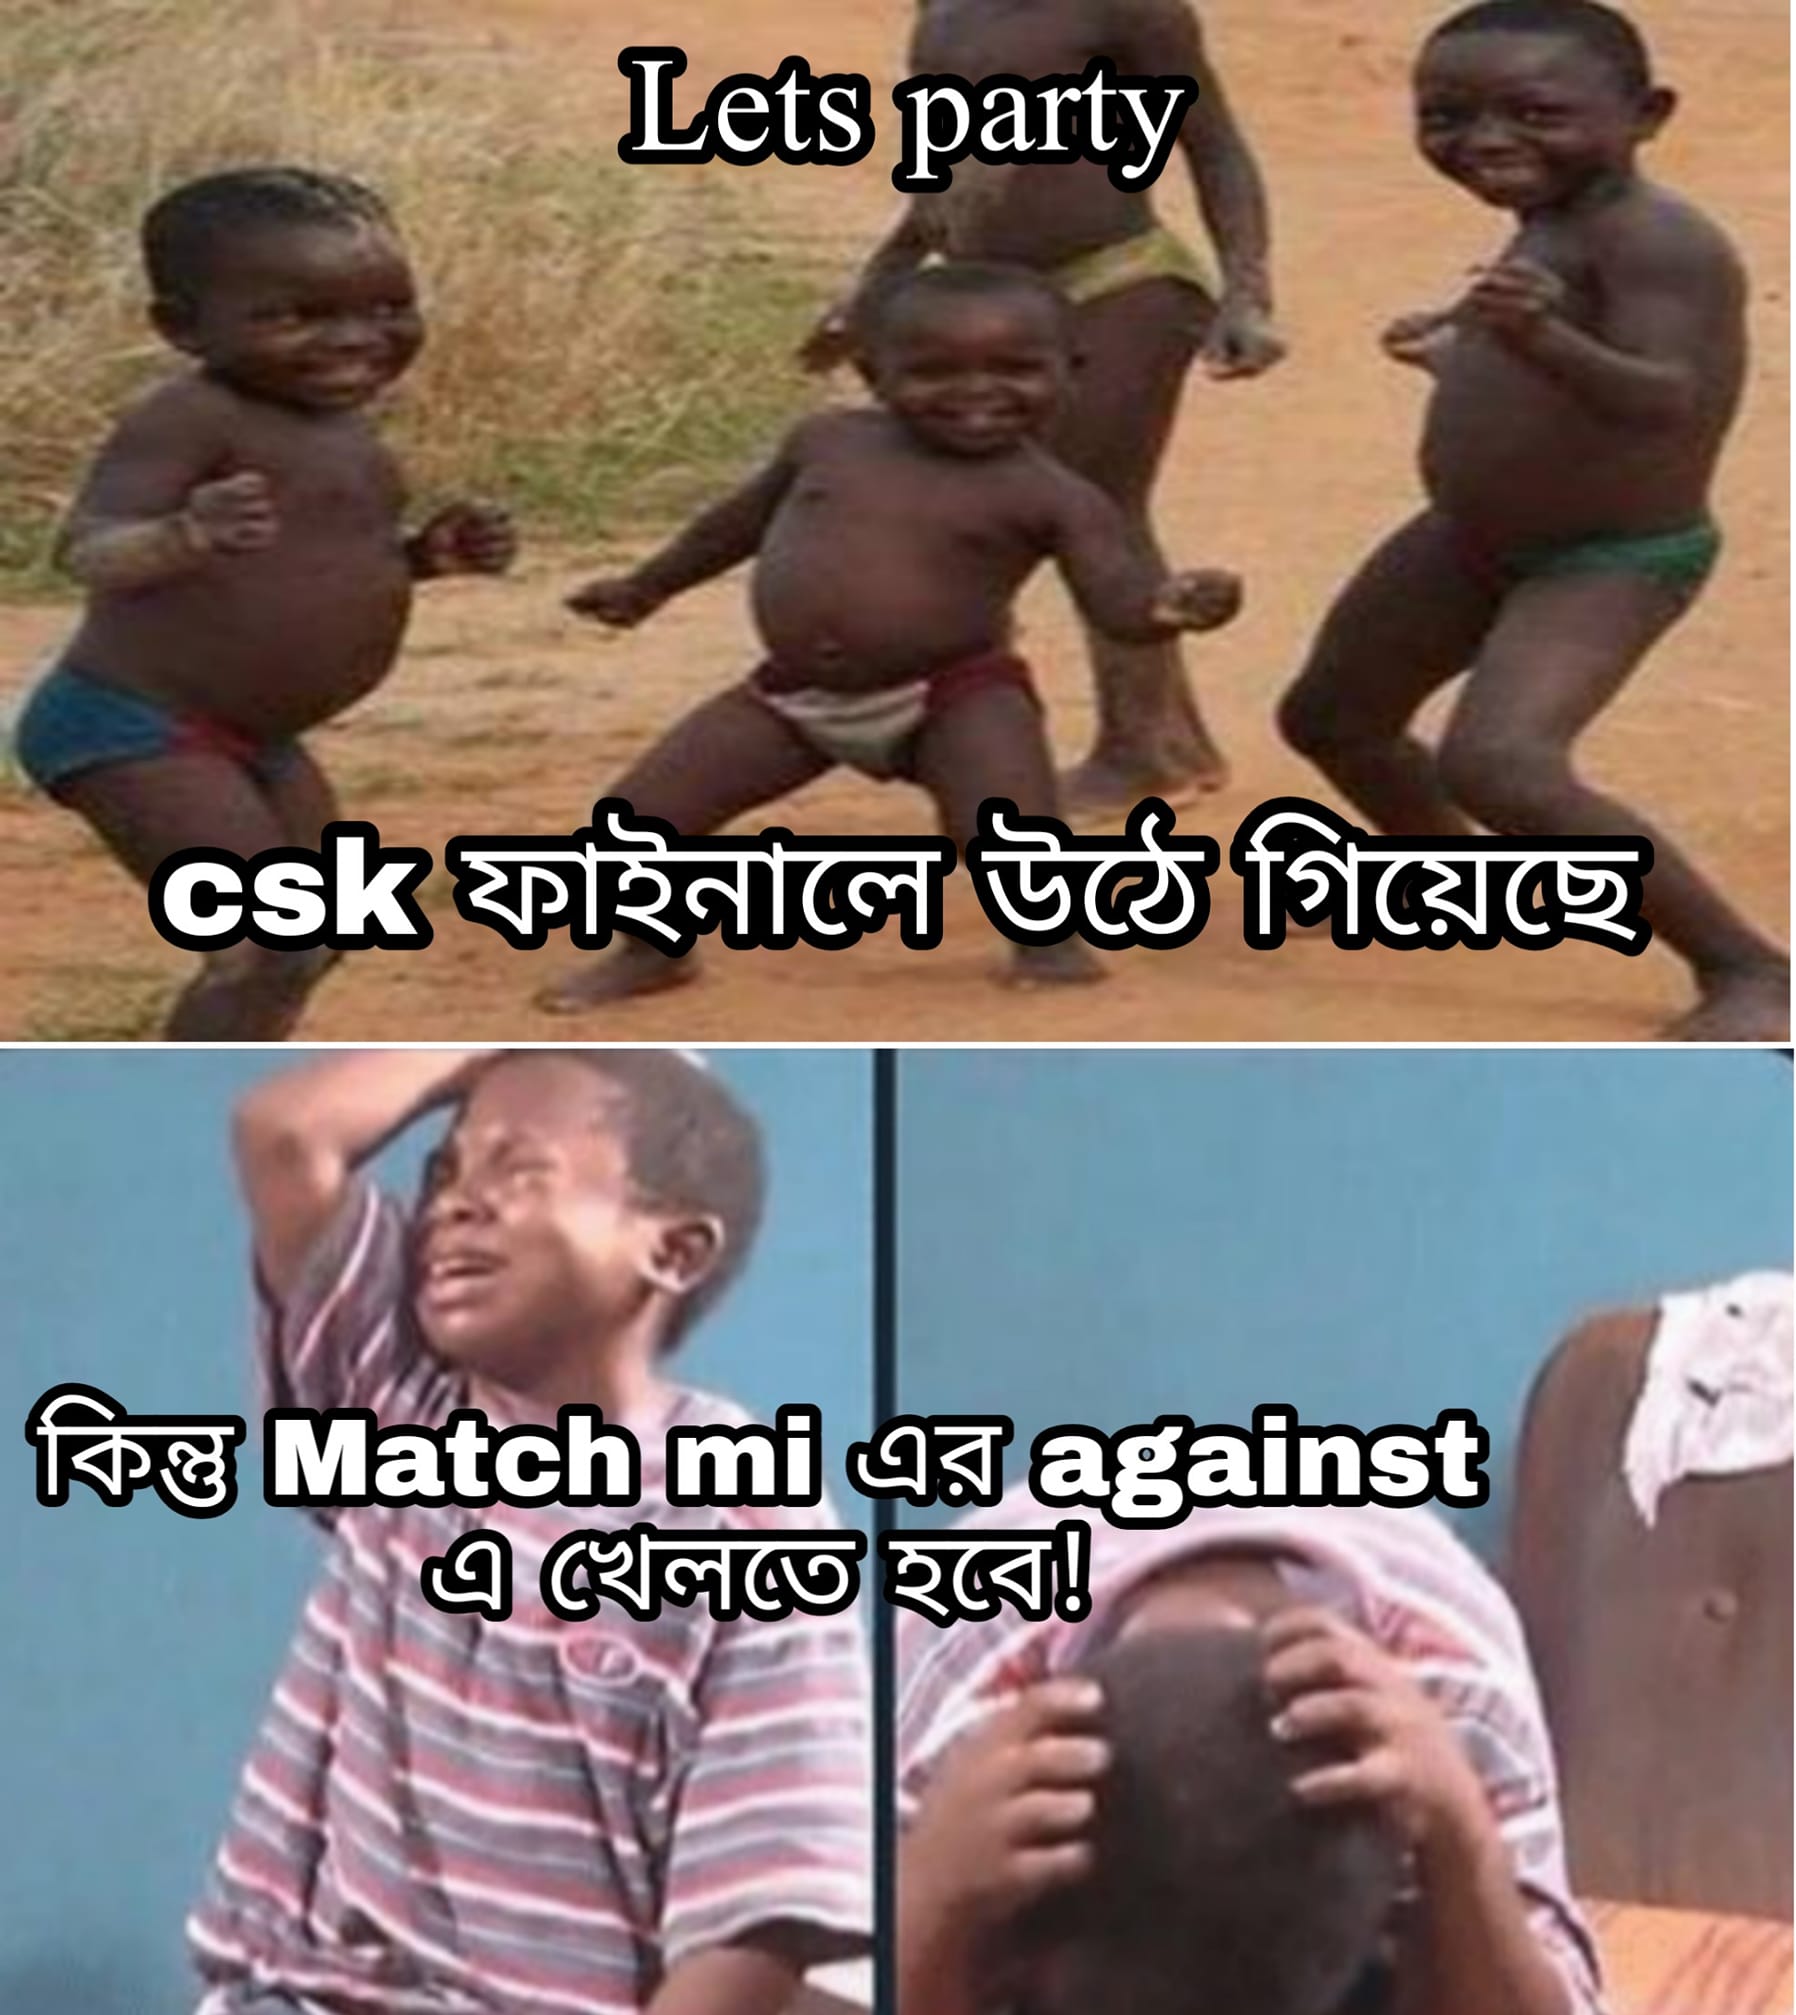
Caption: Lets party  csk ফাইনালে উঠে গিয়েছে   কিন্তু Match mi এর against এ খেলতে হবে !
Label: non-hate